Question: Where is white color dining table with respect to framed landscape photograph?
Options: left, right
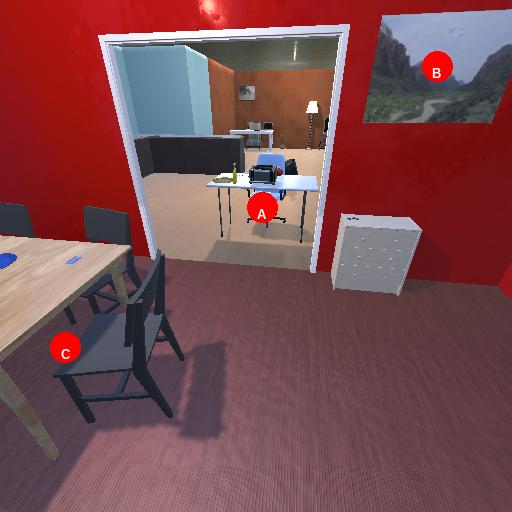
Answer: left